Aerial crown-view tile of a tropical tree (Barro Colorado Island, Panama), acquired 20241014:
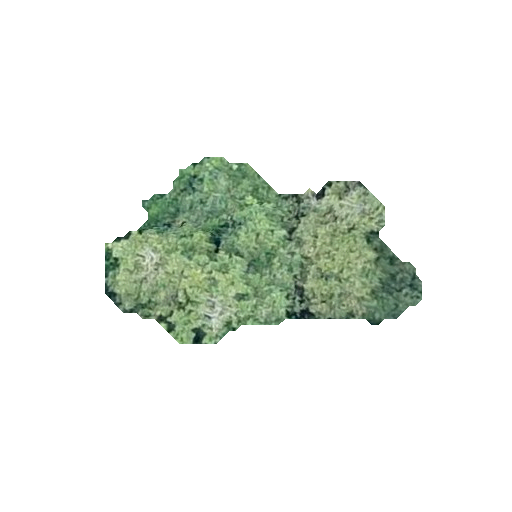
Species: Prioria copaifera
GBIF accepted scientific name: Prioria copaifera
Crown area: 60.736 m²